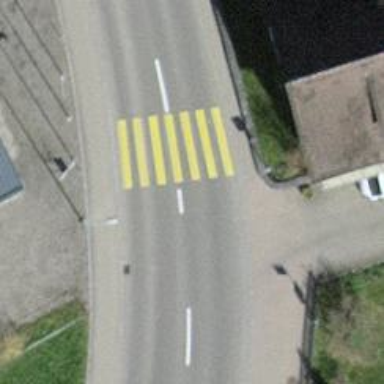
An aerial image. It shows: Uncontrolled zebra crossing on the road.